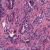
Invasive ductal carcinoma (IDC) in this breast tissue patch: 1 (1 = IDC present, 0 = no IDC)